Field crop: maize
Growth stage: 2
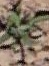
Species: atriplex